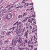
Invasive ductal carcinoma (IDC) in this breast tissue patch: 1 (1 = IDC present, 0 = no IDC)